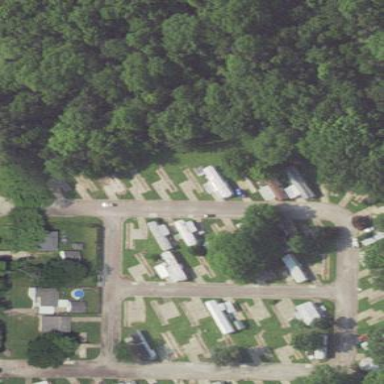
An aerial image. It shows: Residential area known as trailer park.